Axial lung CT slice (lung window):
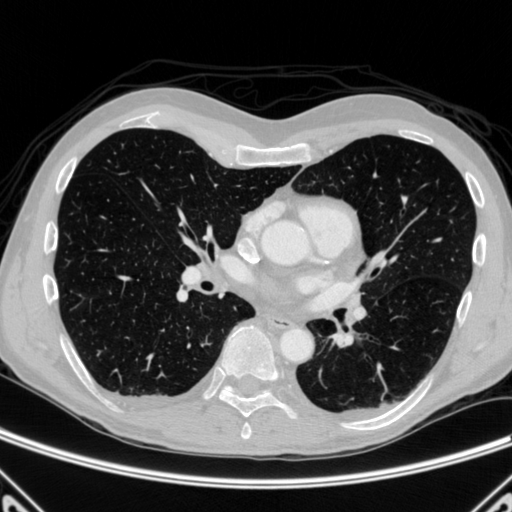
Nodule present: no